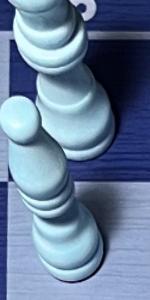
Label: Bishop_White